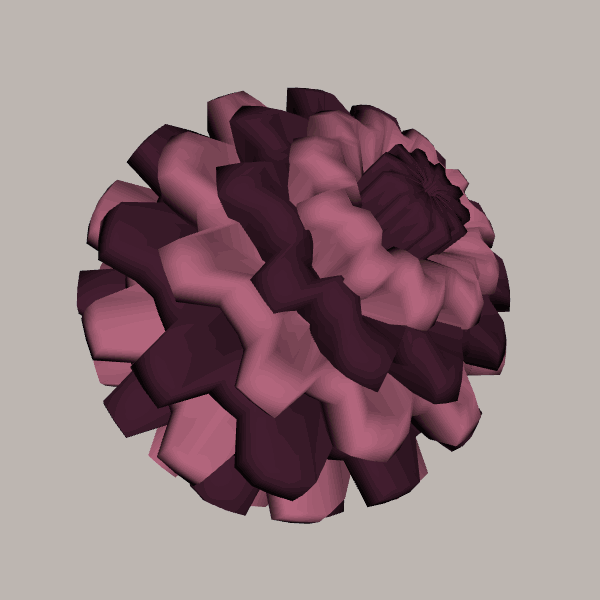
Background: light